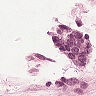
Metastatic tissue present: yes